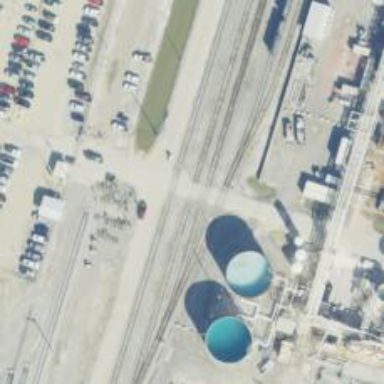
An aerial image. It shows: Rail spur service.